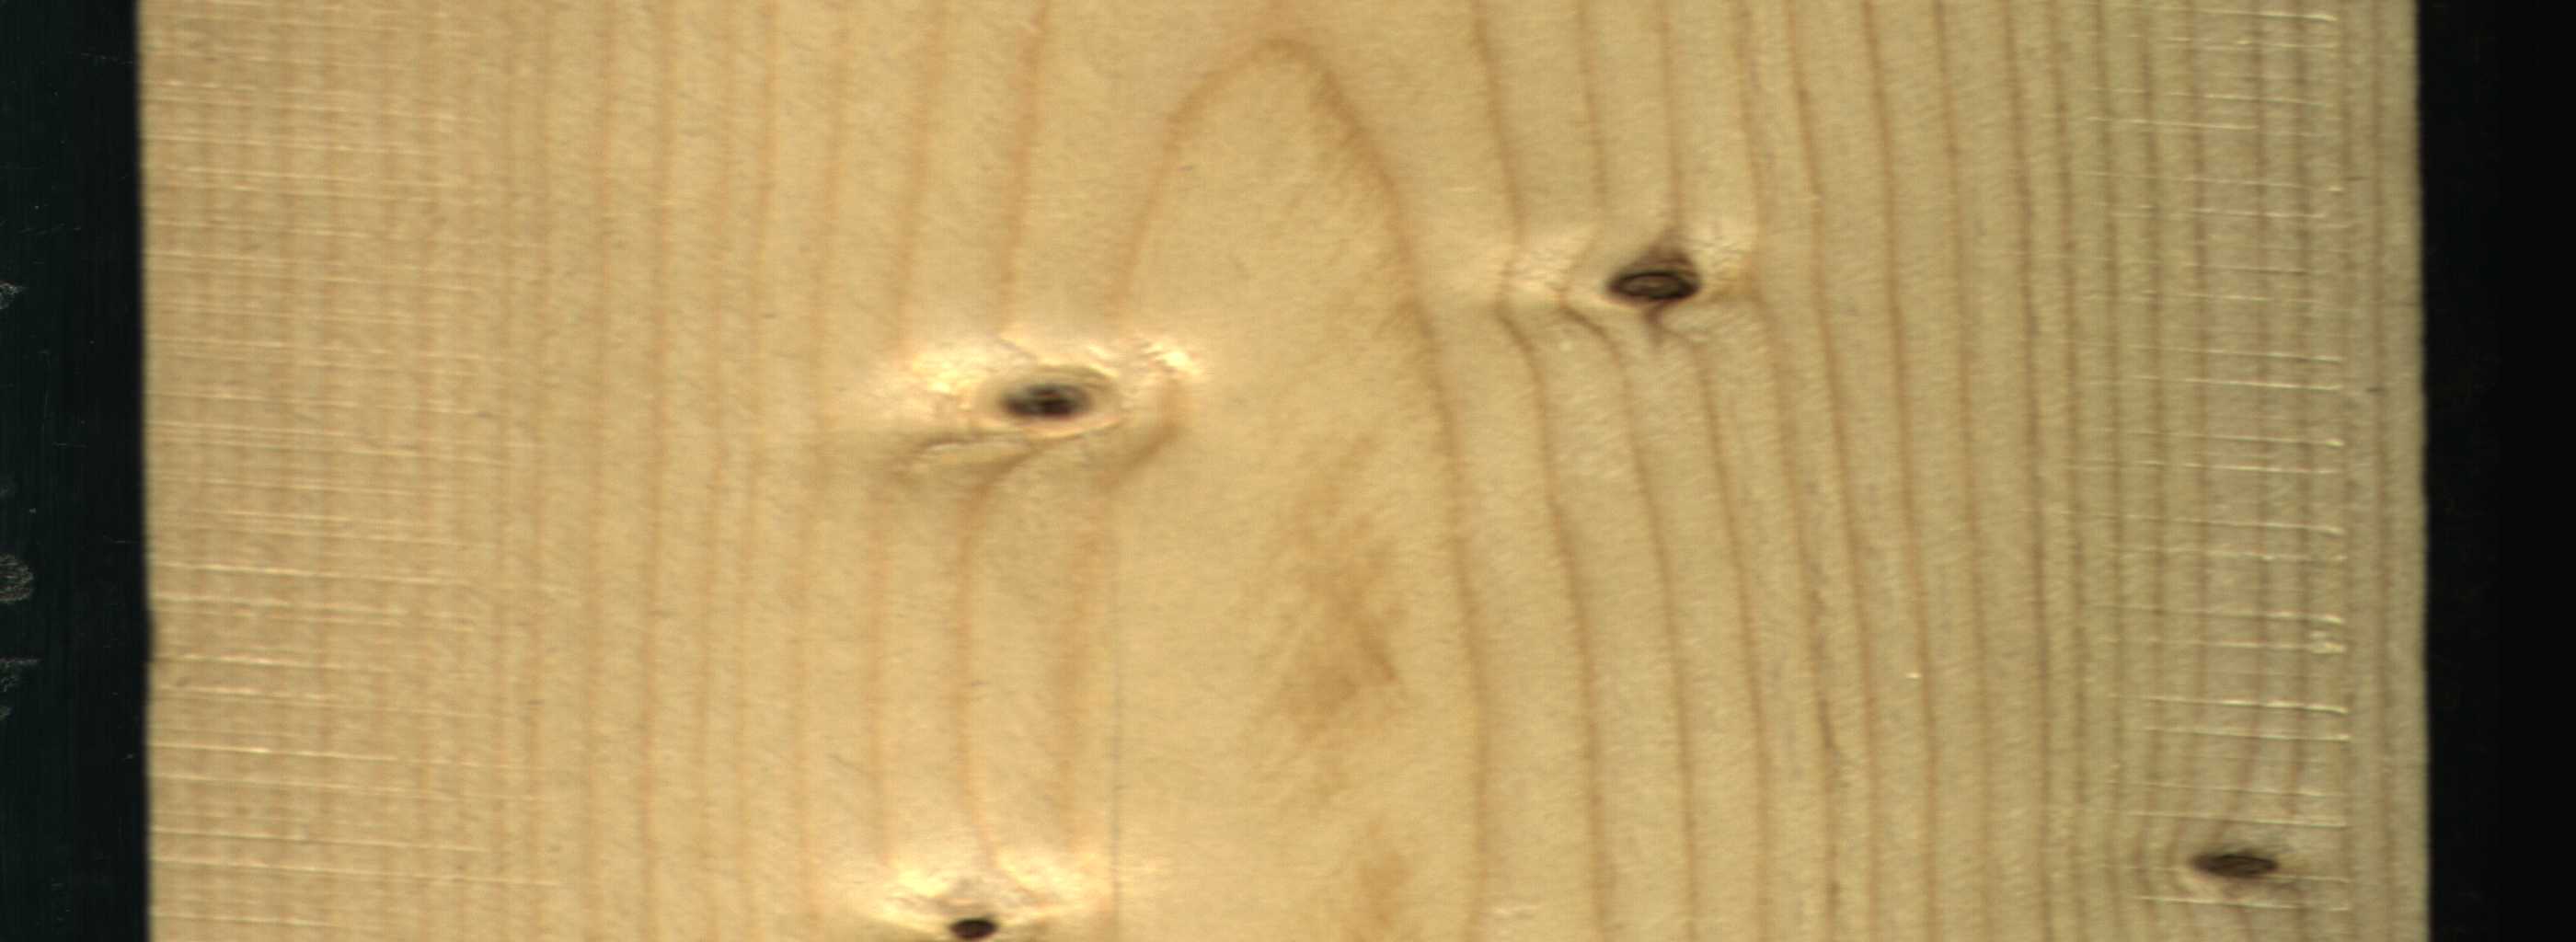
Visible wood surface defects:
Dead_Knot
Dead_Knot
Dead_Knot
Dead_Knot